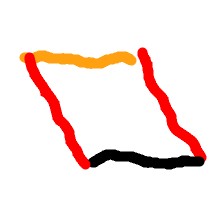
Shape: parallelogram